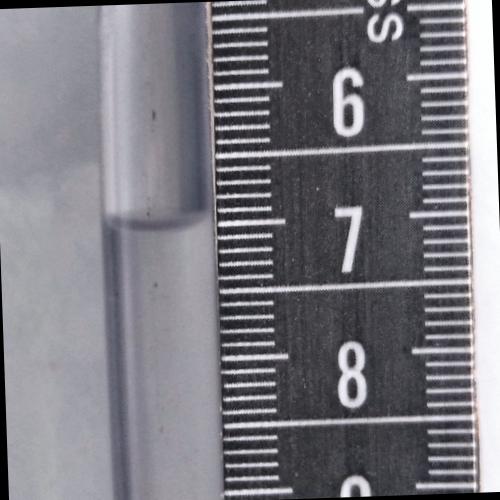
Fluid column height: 7.0 cm